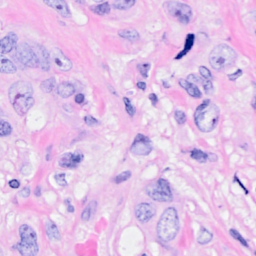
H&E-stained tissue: Breast